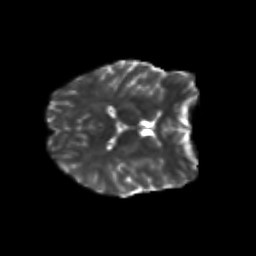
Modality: T2w
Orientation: axial
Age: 20
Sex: female
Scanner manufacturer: siemens
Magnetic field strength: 3 T
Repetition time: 3.5 s
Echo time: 0.125 s